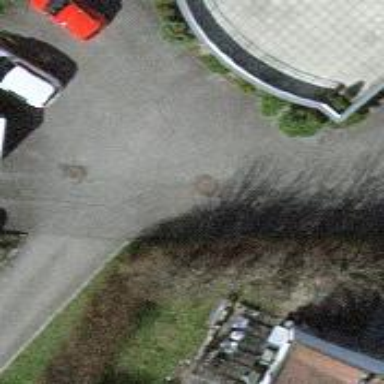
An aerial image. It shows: Driveway.